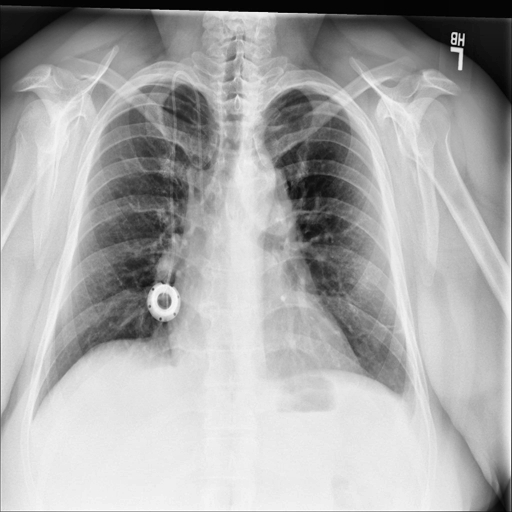
Finding: NORMAL